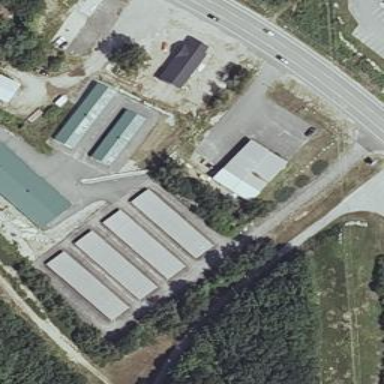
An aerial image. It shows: Commercial area with storage rental shop.